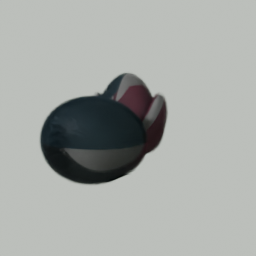
Label: animals